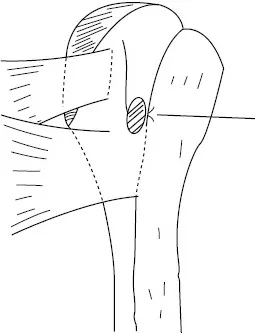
Line drawing showing the preferred location for tenodesis of the long head of the biceps (LHB) tendon at the distal bicipital groove (DBG) with an open supra-pectoral technique. SC: Subscapularis; PM: Pectoralis Major.
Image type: chart (chart)